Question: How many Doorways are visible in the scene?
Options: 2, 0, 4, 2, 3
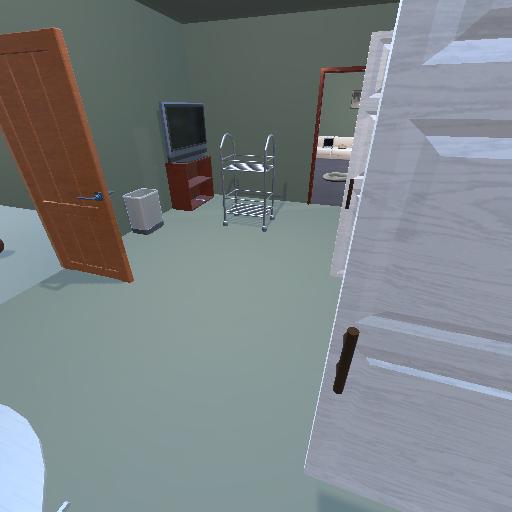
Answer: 2